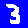
Digit: 3